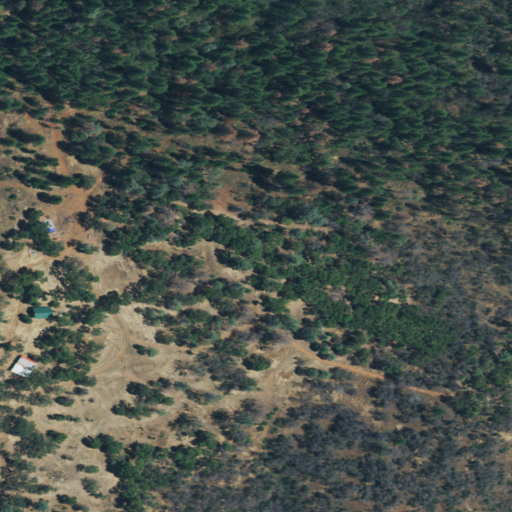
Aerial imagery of mountain in California named Red Hill containing shrub, evergreen forest, deciduous forest, mixed forest, and open development